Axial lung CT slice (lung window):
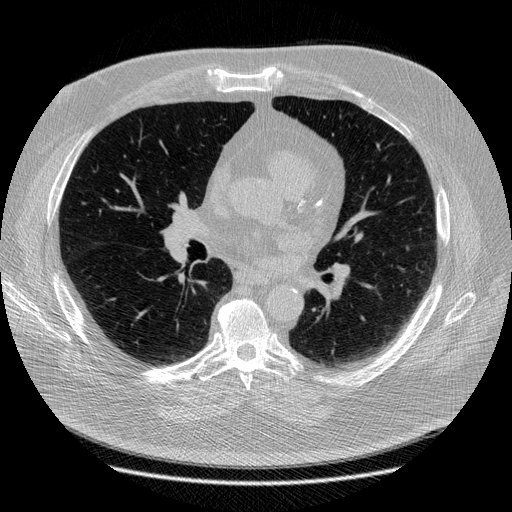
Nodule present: no